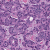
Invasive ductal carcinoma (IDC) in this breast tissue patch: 1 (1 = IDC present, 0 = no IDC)